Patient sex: M
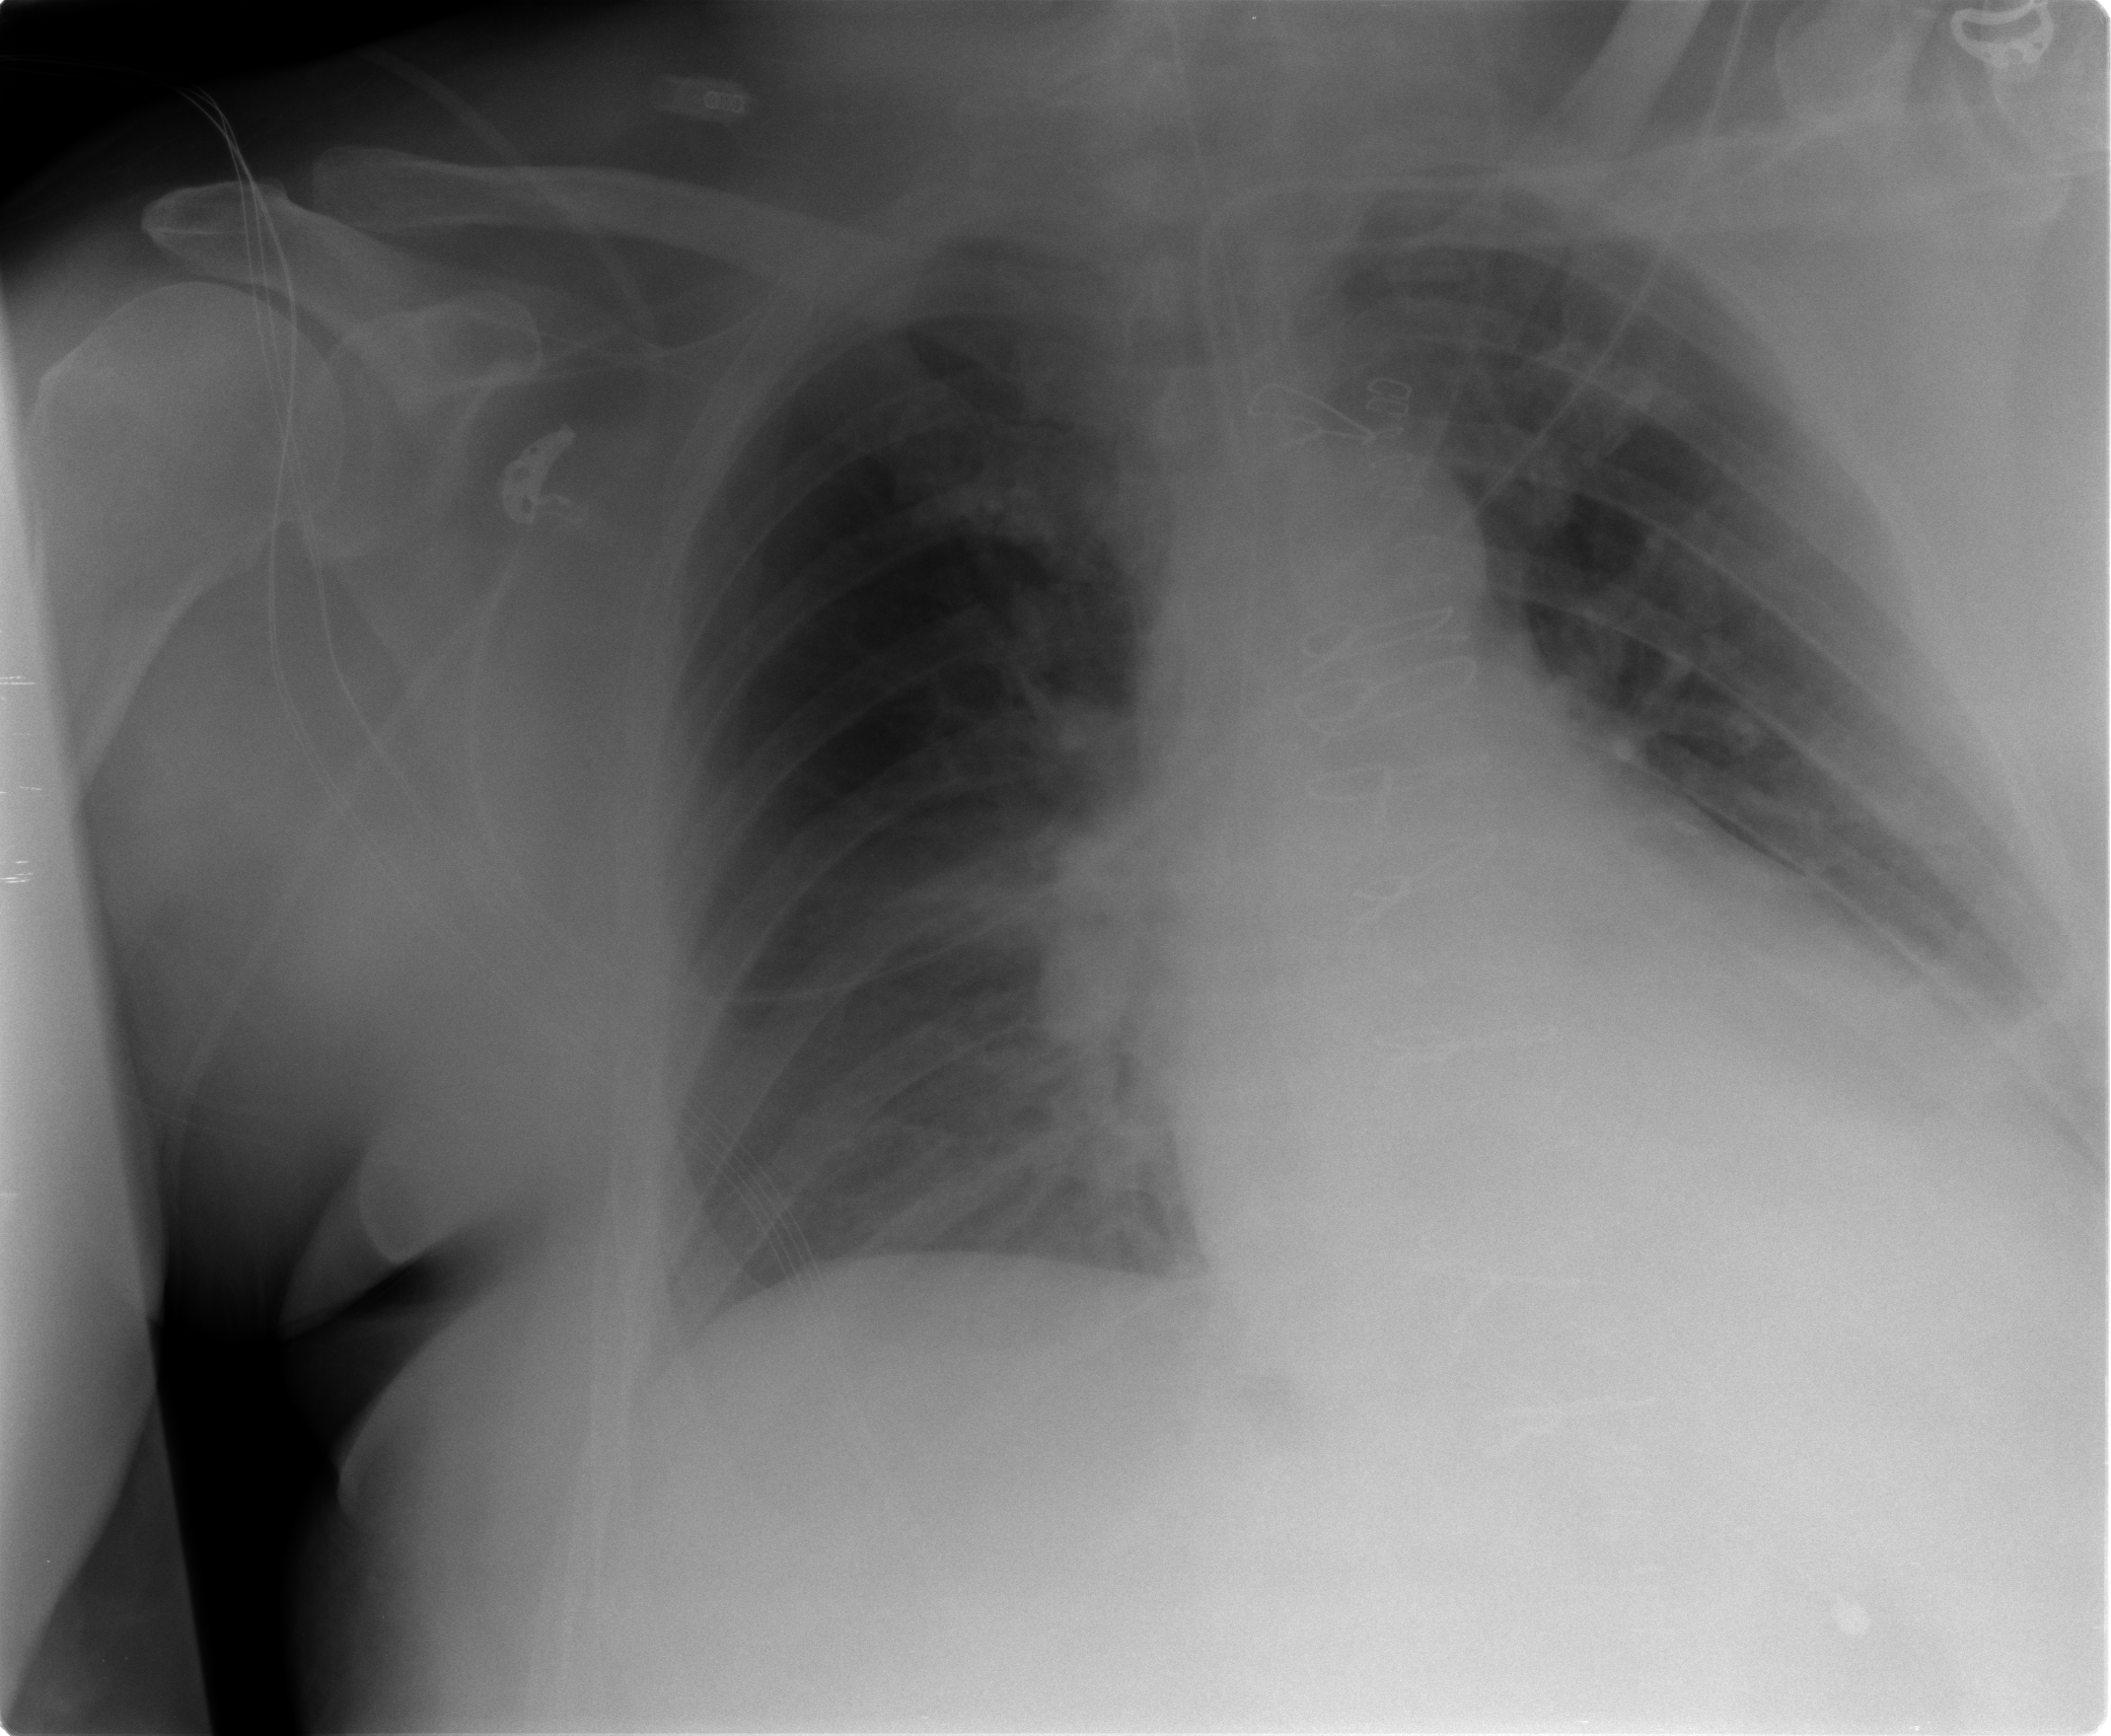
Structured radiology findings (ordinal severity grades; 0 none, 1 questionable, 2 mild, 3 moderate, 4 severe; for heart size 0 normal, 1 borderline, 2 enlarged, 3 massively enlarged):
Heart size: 2
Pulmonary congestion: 2
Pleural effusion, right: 0
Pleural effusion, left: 1
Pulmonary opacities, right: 1
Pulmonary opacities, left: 0
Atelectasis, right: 1
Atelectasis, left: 2